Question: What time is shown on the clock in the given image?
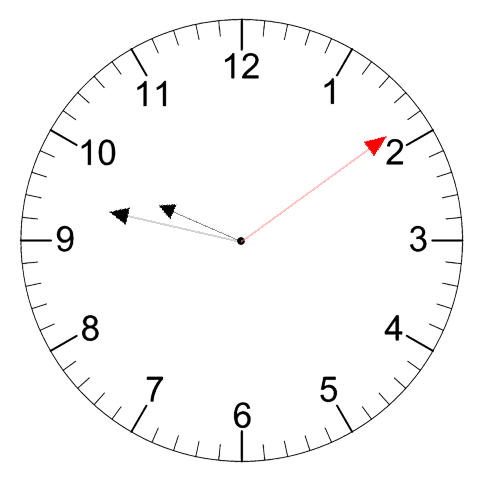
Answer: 09:47:09